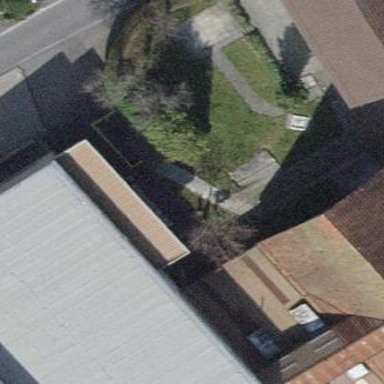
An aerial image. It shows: View of roof of building.